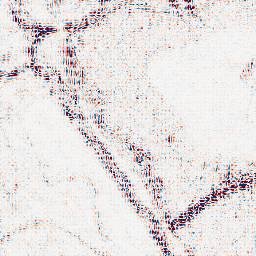
Category: wavelet
Decomposition family: wavelet_reverse_biorthogonal
Decomposition parameters: wavelet: rbio5.5
level: 2
Upsampling method: sinc_hamming
Upsampling parameters: scale: 8
kernel_size: 8
Upsampling scale: 8